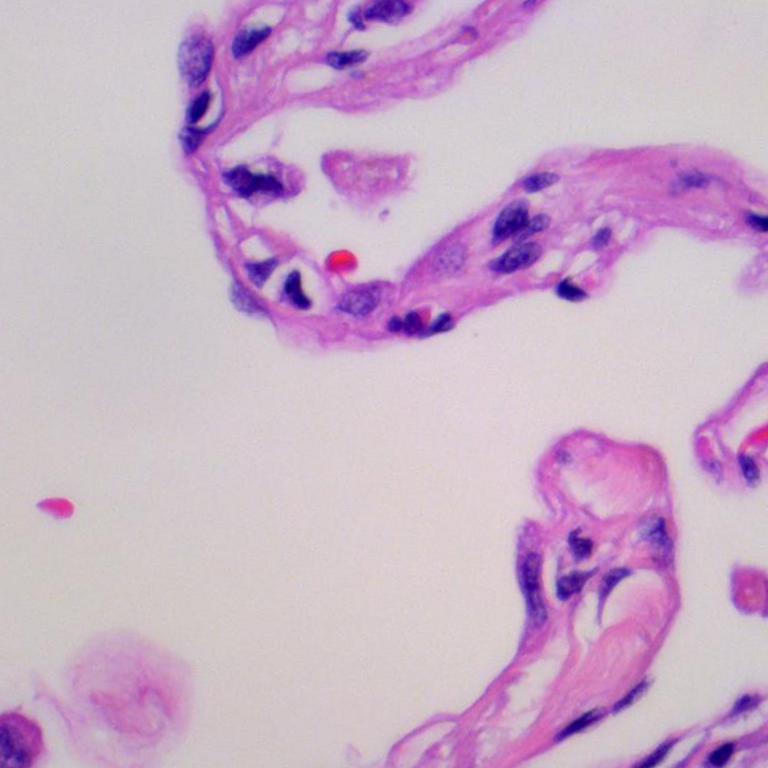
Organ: lung
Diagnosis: benign